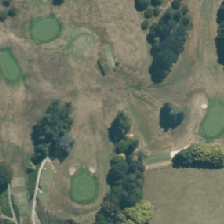
Land cover: urban_parkland